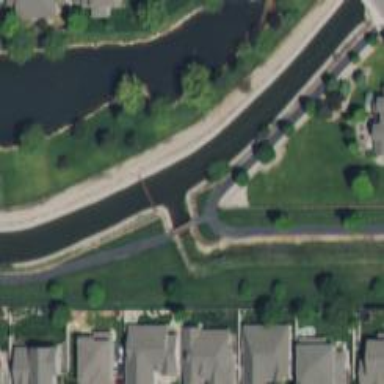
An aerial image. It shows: Canal.